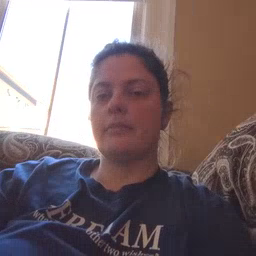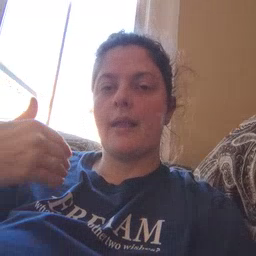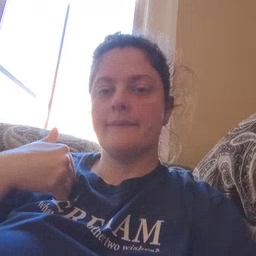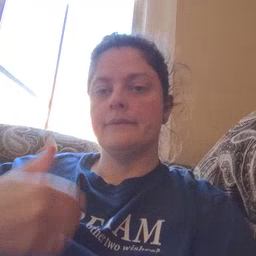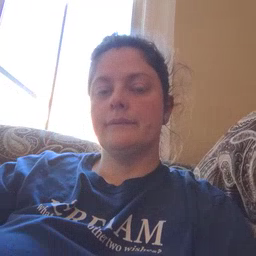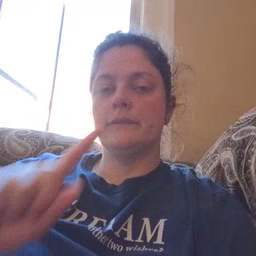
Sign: have